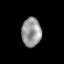
Tissue: prostate
Cell type: T cells
Senescence score: 0.2758
Nuclear area (px): 557
Mean DAPI intensity: 151.546